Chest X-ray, PA view. Patient: 42 years old, sex M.
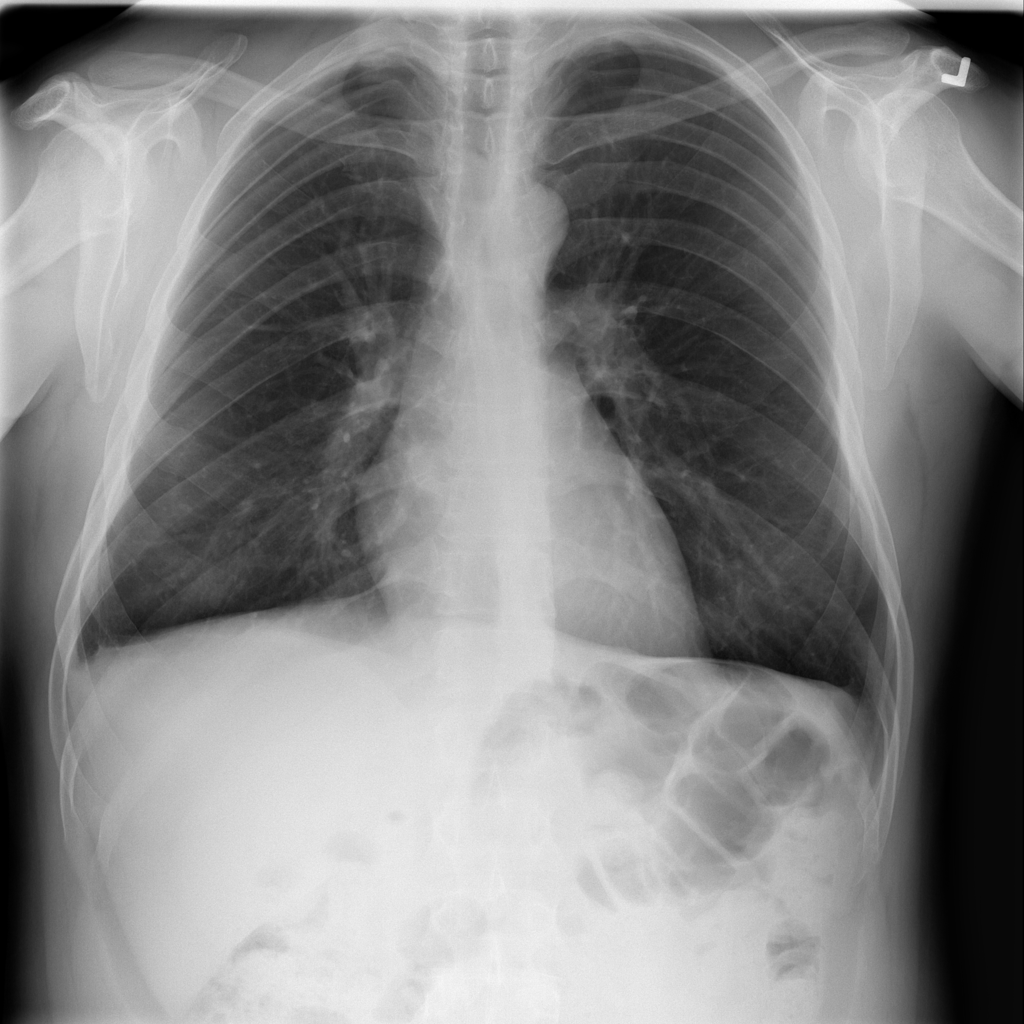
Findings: No Finding